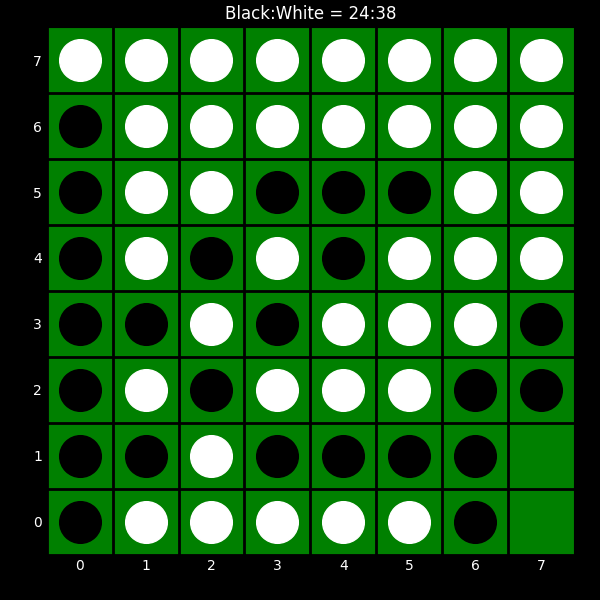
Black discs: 24
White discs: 38